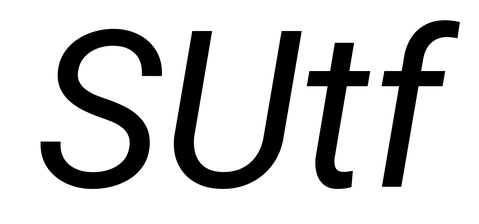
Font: Roboto-Italic_Italic